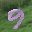
Label: 9